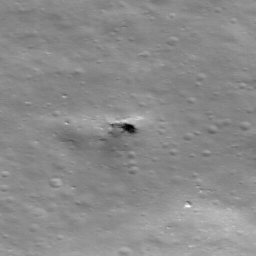
Pit: Stevinus 7
Host crater: Stevinus
Host type: impact_melt
Lunar coordinates: latitude -32.355, longitude 54.713